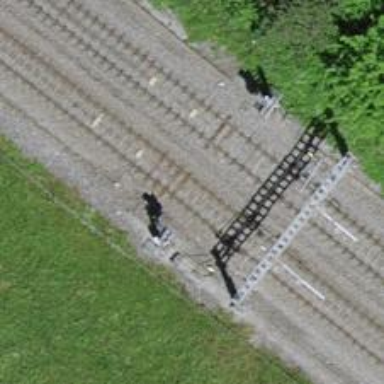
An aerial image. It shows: Railway signal.